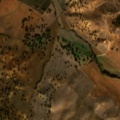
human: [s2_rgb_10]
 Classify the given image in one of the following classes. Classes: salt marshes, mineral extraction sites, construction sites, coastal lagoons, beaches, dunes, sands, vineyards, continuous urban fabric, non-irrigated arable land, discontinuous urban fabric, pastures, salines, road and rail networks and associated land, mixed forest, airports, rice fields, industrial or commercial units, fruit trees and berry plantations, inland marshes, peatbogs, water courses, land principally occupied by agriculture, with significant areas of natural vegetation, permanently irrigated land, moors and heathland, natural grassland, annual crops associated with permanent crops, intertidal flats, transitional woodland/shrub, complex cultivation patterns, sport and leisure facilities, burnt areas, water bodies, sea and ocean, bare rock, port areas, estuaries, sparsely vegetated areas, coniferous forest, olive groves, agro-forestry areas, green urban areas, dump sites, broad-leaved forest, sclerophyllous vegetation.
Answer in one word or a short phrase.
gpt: non-irrigated arable land, olive groves, agro-forestry areas